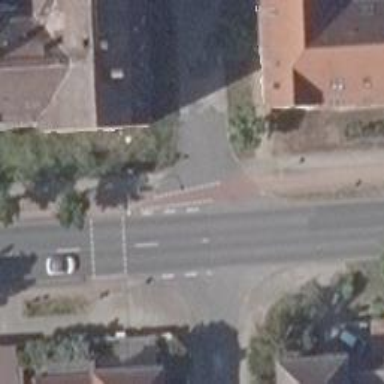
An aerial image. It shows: Road with "give way" sign.